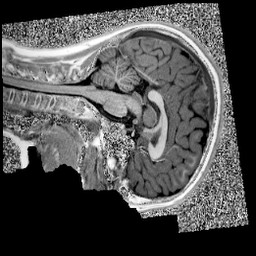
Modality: UNIT1
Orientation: sagittal
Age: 10
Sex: female
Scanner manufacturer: siemens
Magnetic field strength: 3 T
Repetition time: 4 s
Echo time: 0.00303 s